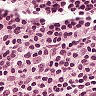
Metastatic tissue present: no